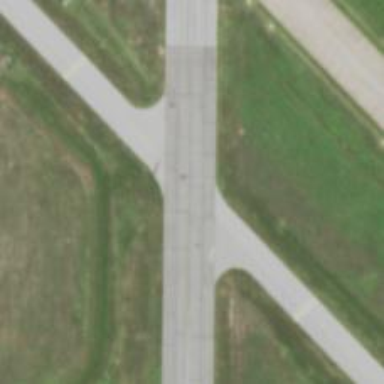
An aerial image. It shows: Runway at airport.